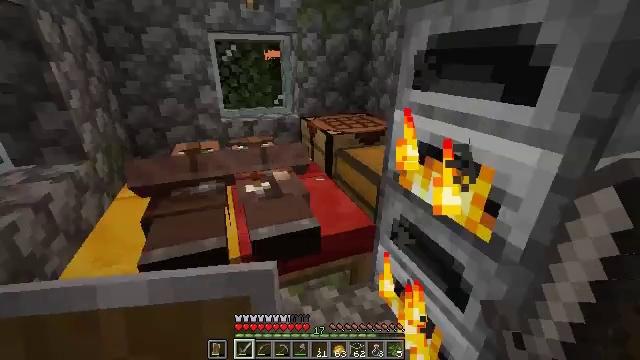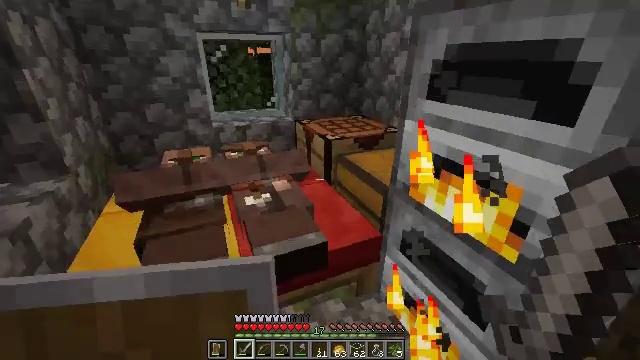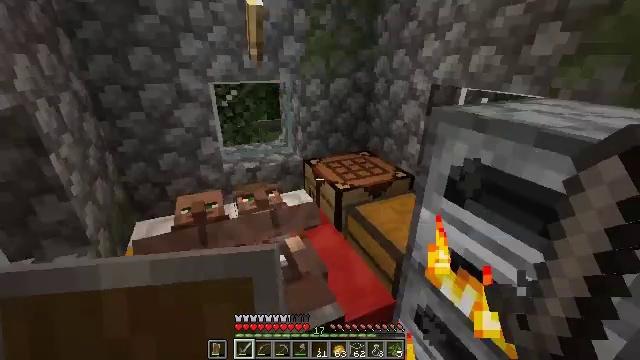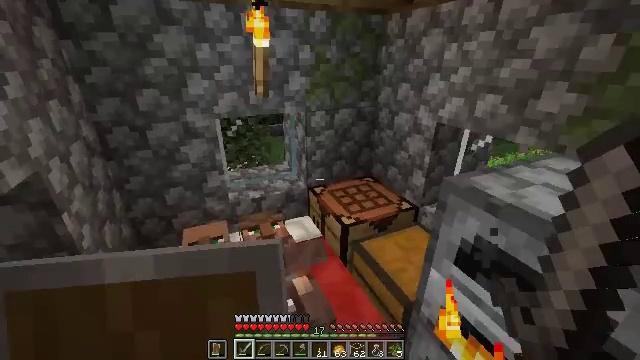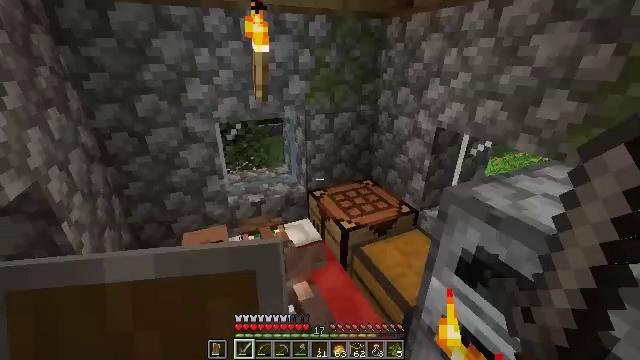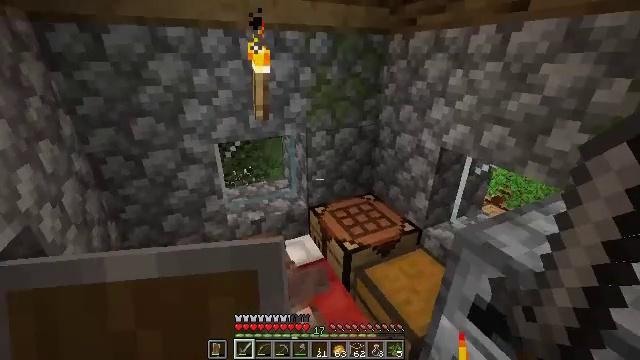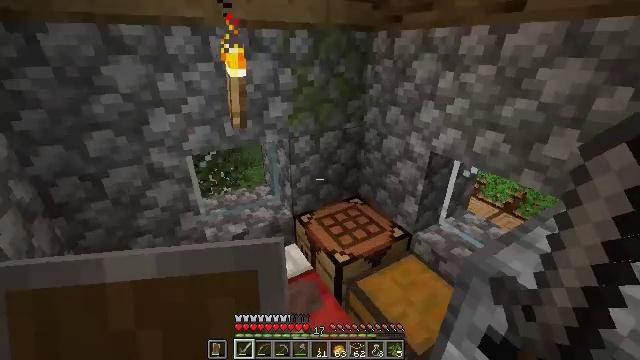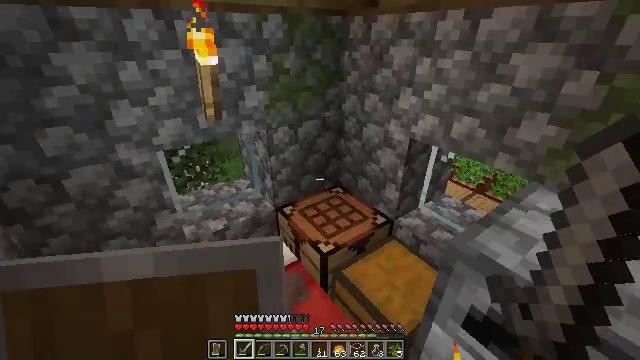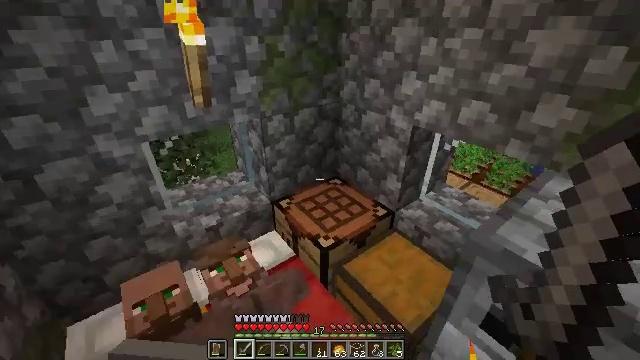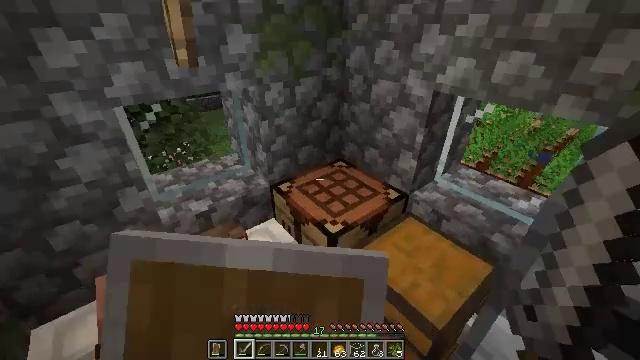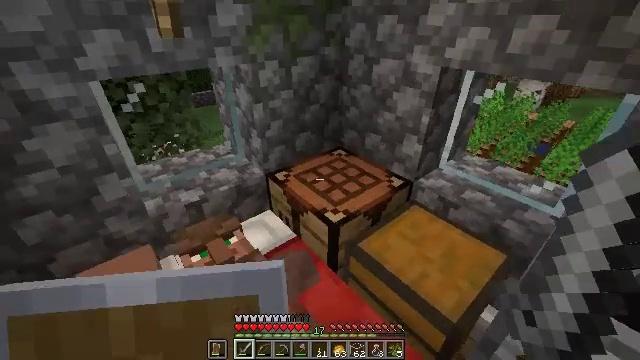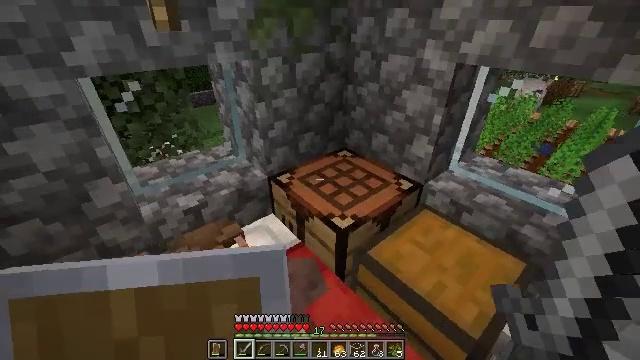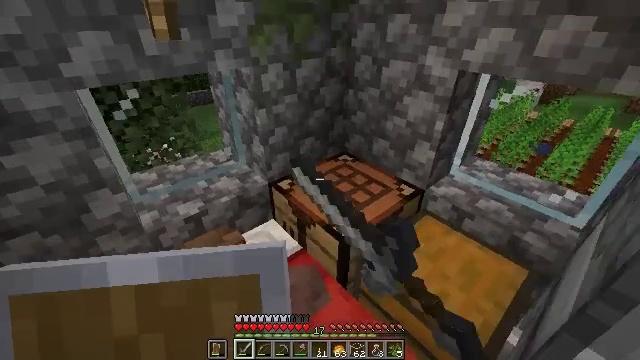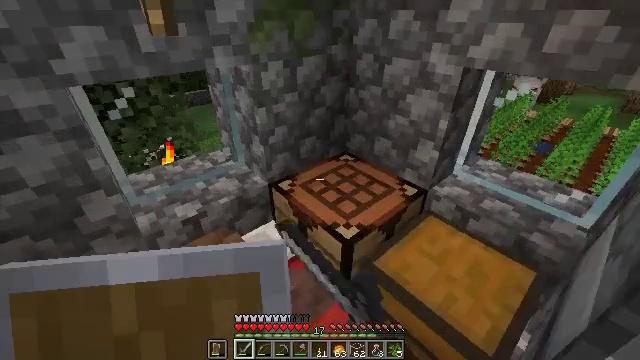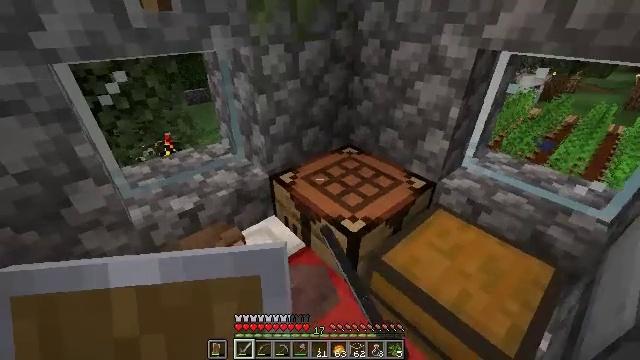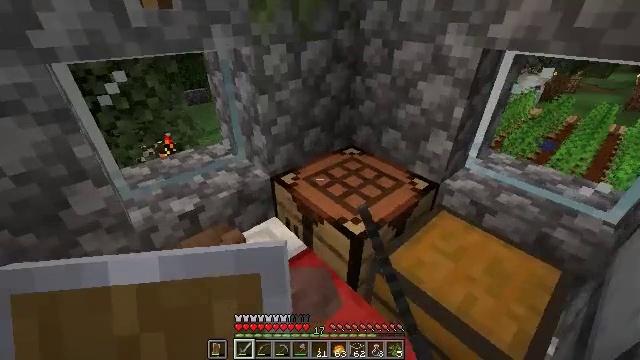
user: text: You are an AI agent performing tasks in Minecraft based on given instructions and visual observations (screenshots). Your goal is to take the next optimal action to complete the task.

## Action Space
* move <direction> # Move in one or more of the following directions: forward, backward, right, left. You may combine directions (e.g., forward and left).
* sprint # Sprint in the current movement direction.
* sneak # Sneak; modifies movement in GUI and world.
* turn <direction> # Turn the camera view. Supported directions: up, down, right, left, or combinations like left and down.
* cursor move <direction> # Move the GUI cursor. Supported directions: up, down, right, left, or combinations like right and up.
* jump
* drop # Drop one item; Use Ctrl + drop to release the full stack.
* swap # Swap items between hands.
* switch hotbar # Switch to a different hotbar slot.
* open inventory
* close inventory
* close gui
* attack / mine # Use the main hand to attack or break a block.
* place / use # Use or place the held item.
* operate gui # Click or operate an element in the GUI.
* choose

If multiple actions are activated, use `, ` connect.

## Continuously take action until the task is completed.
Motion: motion action
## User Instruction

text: Open the crafting table to make a glass bottle.
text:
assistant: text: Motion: move forward, turn right, jump
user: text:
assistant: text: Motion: move forward, jump
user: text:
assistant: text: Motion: move forward
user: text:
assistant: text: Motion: move forward
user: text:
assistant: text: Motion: move forward
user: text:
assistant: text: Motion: move forward, turn right and down
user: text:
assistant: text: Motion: turn right and down
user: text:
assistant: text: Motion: turn right and down, use / place
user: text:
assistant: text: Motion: turn right, use / place
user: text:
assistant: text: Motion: turn right
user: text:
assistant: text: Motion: use / place
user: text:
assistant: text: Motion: no_op
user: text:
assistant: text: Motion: no_op
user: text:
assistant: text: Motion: no_op
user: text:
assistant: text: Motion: no_op
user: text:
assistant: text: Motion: no_op
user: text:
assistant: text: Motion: no_op
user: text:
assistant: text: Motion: turn left
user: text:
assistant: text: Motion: no_op
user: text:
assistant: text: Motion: turn left
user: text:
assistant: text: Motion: turn left and down
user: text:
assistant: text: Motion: turn left
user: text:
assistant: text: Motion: turn left and up
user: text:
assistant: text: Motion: turn left and up
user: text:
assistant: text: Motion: attack / mine
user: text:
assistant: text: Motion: attack / mine
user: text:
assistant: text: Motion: turn left and down
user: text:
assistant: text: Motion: attack / mine
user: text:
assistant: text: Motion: attack / mine
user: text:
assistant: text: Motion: no_op